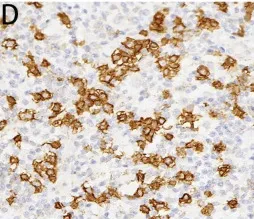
Pathological features of cHL components. , CD20.
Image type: pathology (immunostaining)